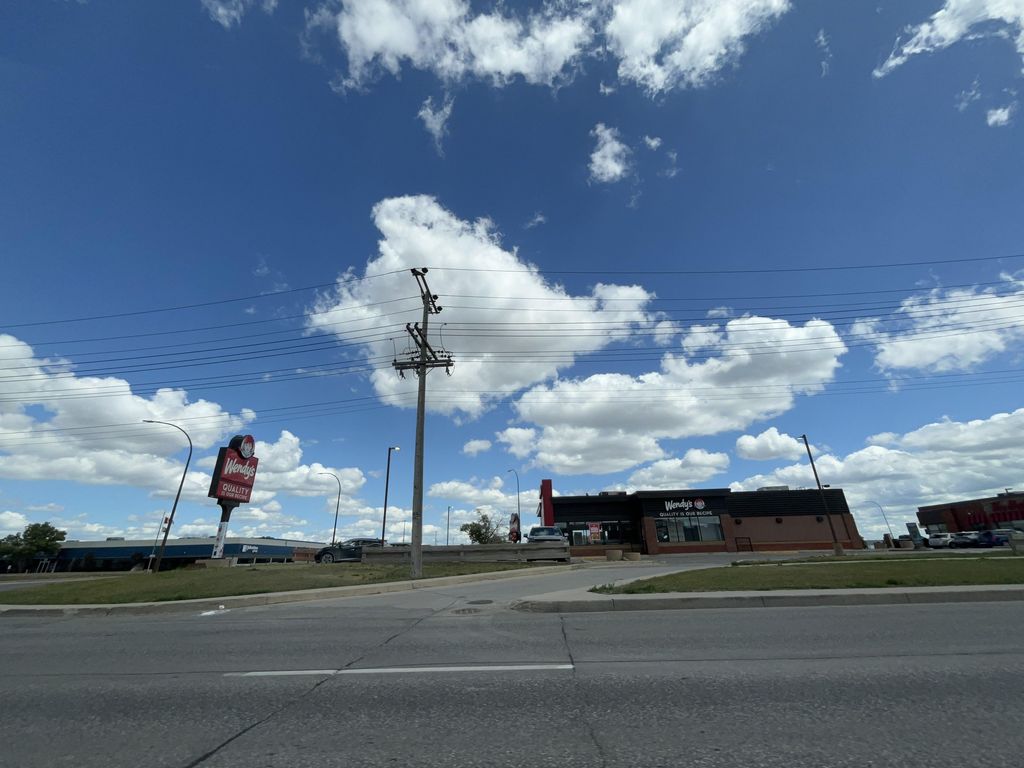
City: winnipeg